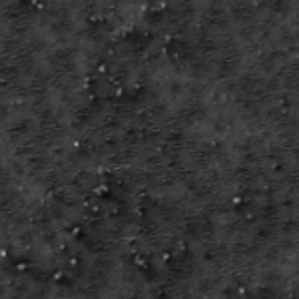
Label: frost